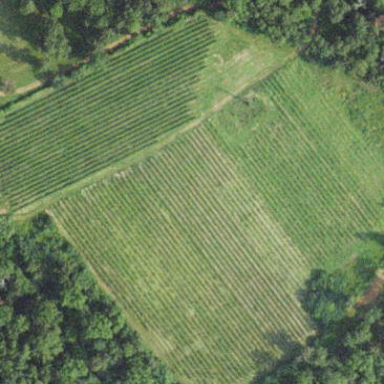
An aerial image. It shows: Vineyard where grapes are grown.